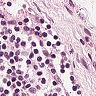
Metastatic tissue present: no